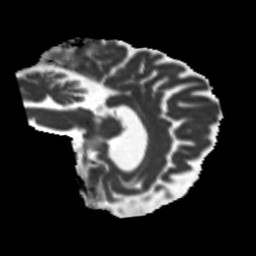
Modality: MD
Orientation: sagittal
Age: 68
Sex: female
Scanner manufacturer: siemens
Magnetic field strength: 3 T
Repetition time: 5.25 s
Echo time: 0.08 s